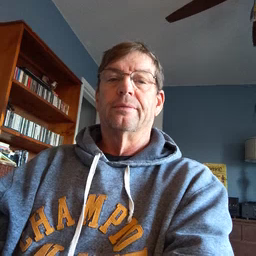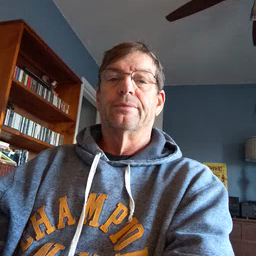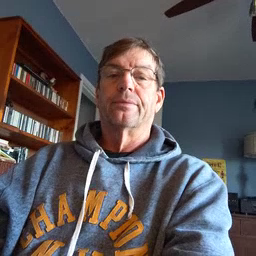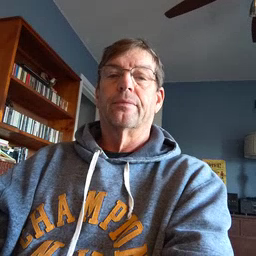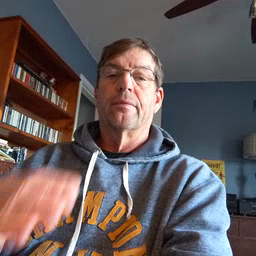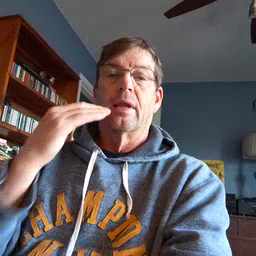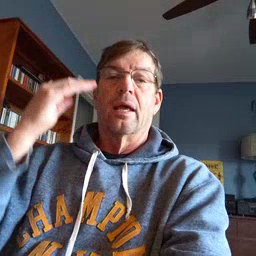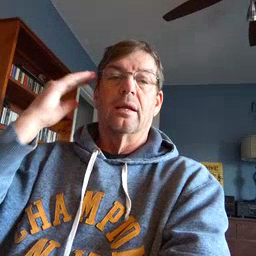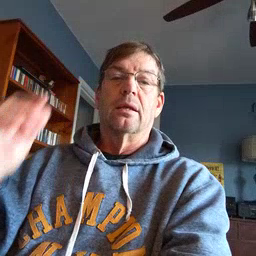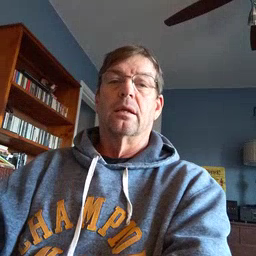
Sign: head